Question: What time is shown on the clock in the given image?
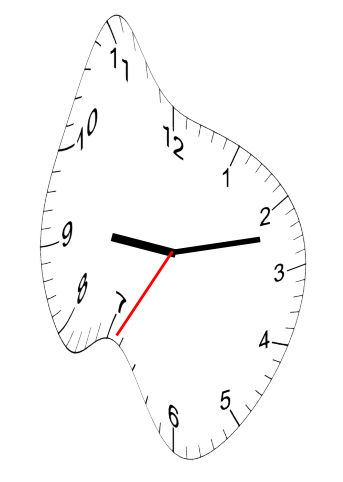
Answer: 09:12:35